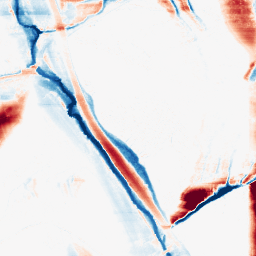
Category: morphological
Decomposition family: morphological_ellipse
Decomposition parameters: operation: average
width: 5
height: 50
Upsampling method: bspline
Upsampling parameters: scale: 4
Upsampling scale: 4